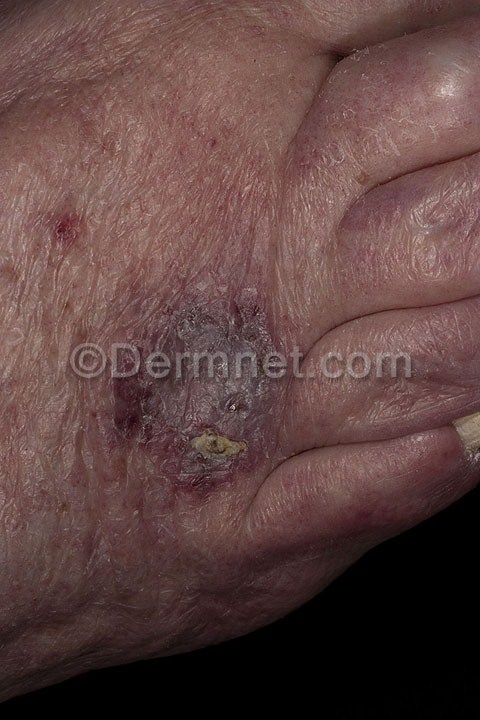
Disease: Actinic Keratosis Basal Cell Carcinoma and other Malignant Lesions